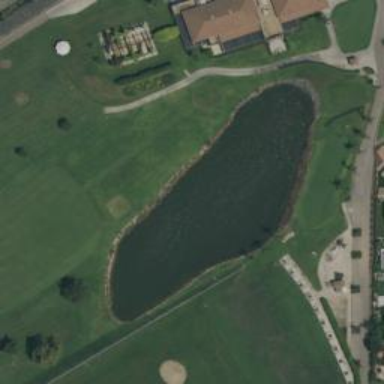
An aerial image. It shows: Water hazard on golf course.